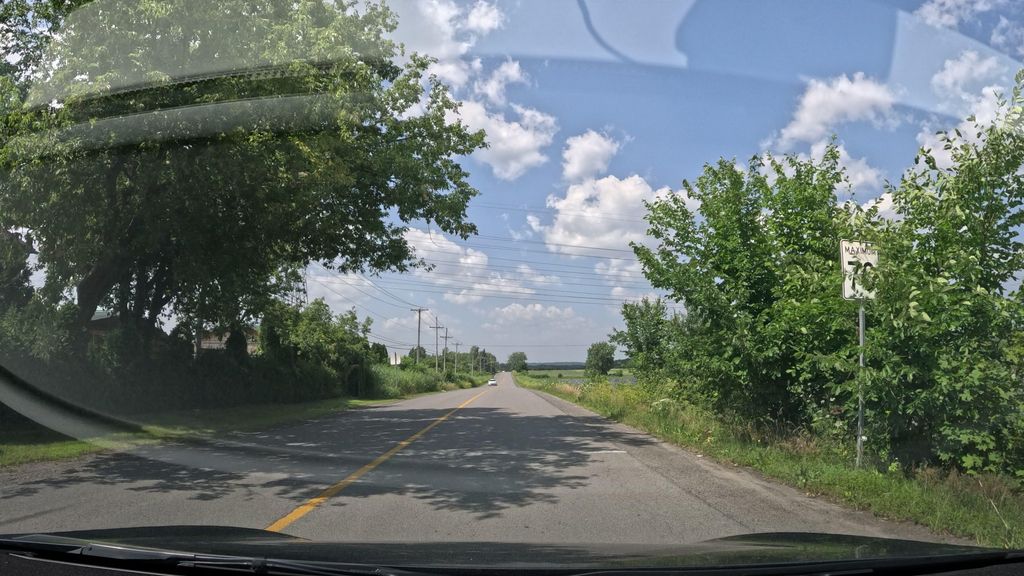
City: montreal